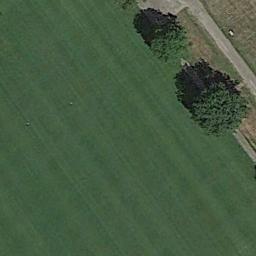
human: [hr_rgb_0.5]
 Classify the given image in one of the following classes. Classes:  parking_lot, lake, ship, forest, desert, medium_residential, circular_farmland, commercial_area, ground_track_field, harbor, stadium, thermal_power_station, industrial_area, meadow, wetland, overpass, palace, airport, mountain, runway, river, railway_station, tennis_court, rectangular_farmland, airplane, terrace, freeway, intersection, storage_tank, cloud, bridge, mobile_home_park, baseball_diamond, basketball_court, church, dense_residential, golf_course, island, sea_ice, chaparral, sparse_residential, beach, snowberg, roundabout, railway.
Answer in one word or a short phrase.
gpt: meadow